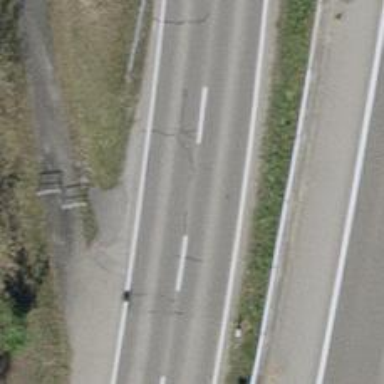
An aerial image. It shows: Asphalt road classified as primary highway.